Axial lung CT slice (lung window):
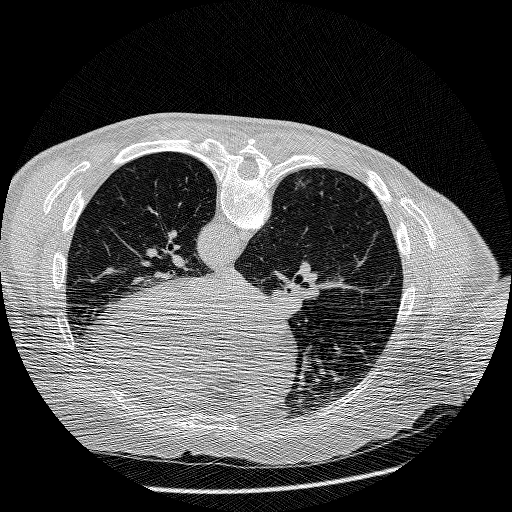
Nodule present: yes
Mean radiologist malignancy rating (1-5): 5